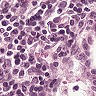
Metastatic tissue present: no